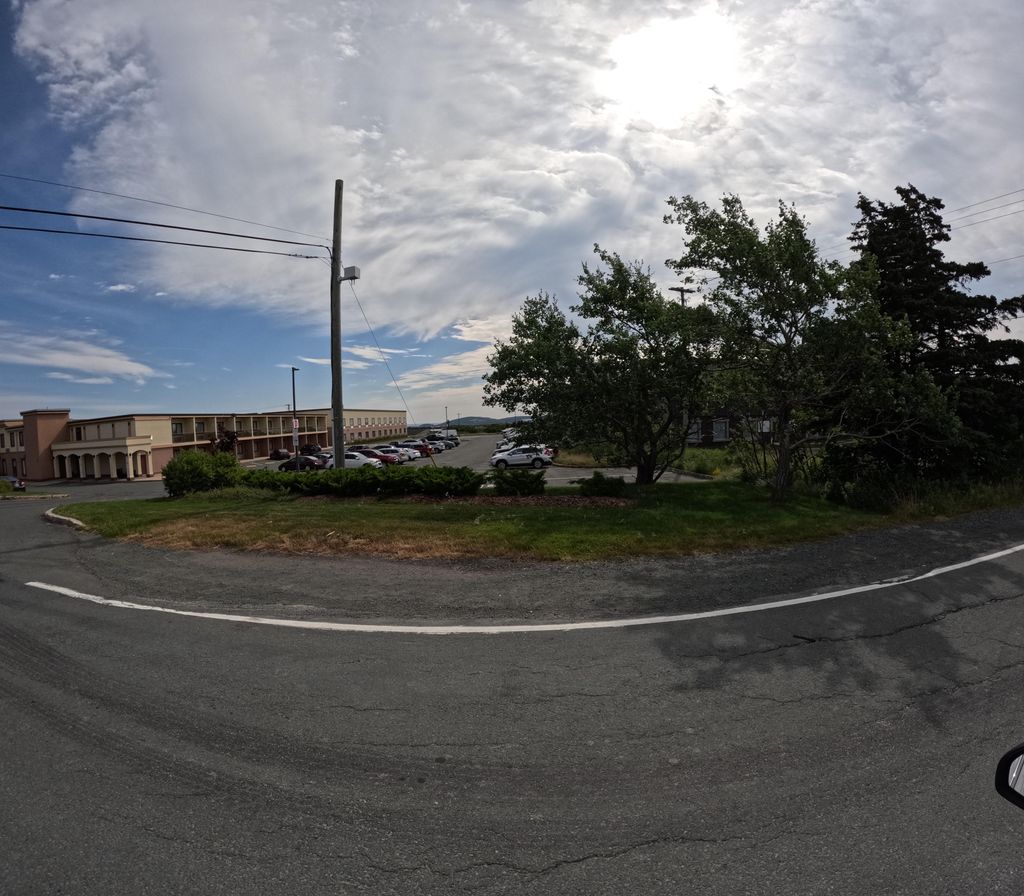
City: st_johns